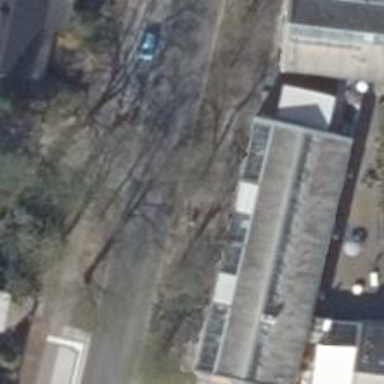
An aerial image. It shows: Cafe.